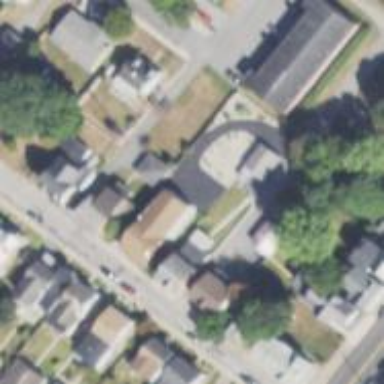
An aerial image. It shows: Alleyway designated as service road.